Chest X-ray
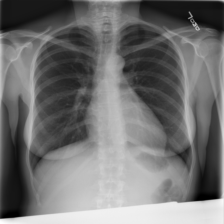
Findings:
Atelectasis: negative
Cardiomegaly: negative
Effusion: negative
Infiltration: negative
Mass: negative
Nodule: negative
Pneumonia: negative
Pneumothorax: negative
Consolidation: negative
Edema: negative
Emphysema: negative
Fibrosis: negative
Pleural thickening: negative
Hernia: negative